Interaction volume radius: 5 \u00c5
Interaction volume height: 10 \u00c5
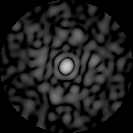
Disorder parameter: 0.8263